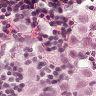
Metastatic tissue present: yes